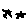
Label: star